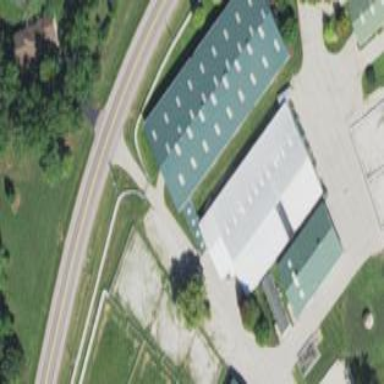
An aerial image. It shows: Industrial building.